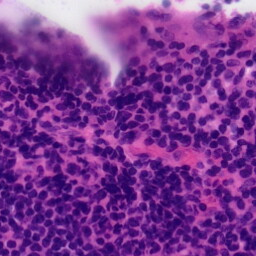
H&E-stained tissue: Tonsil